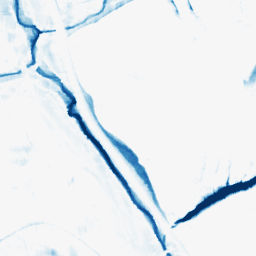
Category: morphological
Decomposition family: morphological_square
Decomposition parameters: operation: closing
size: 15
Upsampling method: edge_directed
Upsampling parameters: scale: 2
Upsampling scale: 2